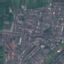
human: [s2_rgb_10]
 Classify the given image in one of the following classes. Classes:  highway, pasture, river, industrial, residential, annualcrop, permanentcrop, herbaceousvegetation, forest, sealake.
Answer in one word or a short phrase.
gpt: Residential